Question: i want to make a view as bellow :

for control it, i made JSON in my class variabel, this is my Activity :
'''
public class KategoriNomorPolis extends ListActivity{
ListView lv_epolicy;
ArrayAdapter<String> adapter;
List<String> list = new ArrayList<String>();
String[][] c = new String[10][10];
@Override
public void onCreate(Bundle savedInstanceState) {
super.onCreate(savedInstanceState);
setContentView(R.layout.epolicy_list_polis);
adapter=new ArrayAdapter<String>(this,R.layout.list_item);
kategori_epolicy();
}
private void kategori_epolicy(){
String result=ListPolis.json_kategori;
JSONArray array=null;
try{
array= new JSONArray(result);
for (int i=0;i<array.length();i++){
JSONObject object = array.getJSONObject(i);
c[i][0] = object.getString("id_kategori");
c[i][1] = object.getString("kategori");
// adapter.insert(object.getString("kategori"), i);
System.out.println("yuhuuu");
}
lv_epolicy=(ListView)findViewById(android.R.id.list);
KategoriEpolicyAdapter adapter = new KategoriEpolicyAdapter(KategoriNomorPolis.this, array);
lv_epolicy.setAdapter(adapter);
lv_epolicy.setCacheColorHint(Color.TRANSPARENT);
}catch (Exception e) {
Toast.makeText(getBaseContext(), e.getMessage(), Toast.LENGTH_SHORT).show();
}
'''
I have no idea why my adapter not showing anything,i have declare my listview with 'lv_epolicy=(ListView)findViewById(android.R.id.list);' and nothing happen and this is my KategoriEpolicyAdapter :
'''
public class KategoriEpolicyAdapter extends BaseAdapter{
Context context;
JSONArray array;
int count;
public KategoriEpolicyAdapter(Context context, JSONArray array){
this.context = context;
this.array = array;
this.count = array.length();
}
public int getCount() {
// TODO Auto-generated method stub
return count;
}
public Object getItem(int arg0) {
// TODO Auto-generated method stub
return null;
}
public long getItemId(int arg0) {
// TODO Auto-generated method stub
return 0;
}
public View getView(int position, View contentView, ViewGroup arg2) {
// TODO Auto-generated method stub
LayoutInflater inflater = (LayoutInflater)context.getSystemService(Context.LAYOUT_INFLATER_SERVICE);
contentView = inflater.inflate(R.layout.epolicy_kategori, null);
ImageView img_epolicy = (ImageView)contentView.findViewById(R.id.img_epolicy);
TextView text_kategori = (TextView)contentView.findViewById(R.id.text_kategori);
String result=ListPolis.json_kategori;
try {
JSONObject object = array.getJSONObject(position);
text_kategori.setText(object.getString("kategori"));
System.out.println("bisa ga ya? ");
switch(position){
case 0:
img_epolicy.setImageResource(R.drawable.pp_icon);
break;
case 1:
img_epolicy.setImageResource(R.drawable.tertanggung_icon);
break;
case 2:
img_epolicy.setImageResource(R.drawable.dataasuransi_icon);
break;
case 3:
img_epolicy.setImageResource(R.drawable.manfaat_icon);
break;
case 4:
img_epolicy.setImageResource(R.drawable.inventaris_icon);
break;
case 5:
img_epolicy.setImageResource(R.drawable.status_icon);
break;
case 6:
img_epolicy.setImageResource(R.drawable.rekening_icon);
break;
}
} catch (Exception e) {
// TODO: handle exception
}
return contentView;
}
'''
i hope somebody can tell me where is my fault....
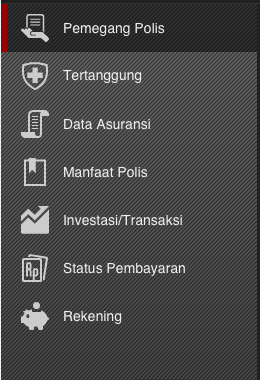
Answer: You are adding the array that is json array. Do not add json array, add the things in a list and add the list in place of array.
'''
KategoriEpolicyAdapter adapter = new KategoriEpolicyAdapter(KategoriNomorPolis.this, array);
'''
It should look like that:
'''
KategoriEpolicyAdapter adapter = new KategoriEpolicyAdapter(KategoriNomorPolis.this, list);
'''
Better see this adapter
public class TestListAdapter extends ArrayAdapter {
'''
private LayoutInflater mInflater=null;
private HttpImageManager mHttpImageManager=null;
private ArrayList<SeedObject> listData=null;
public TestListAdapter(Activity context,ArrayList<SeedObject> list, List<Uri> uris) {
super(context, 0, uris);
mInflater = context.getLayoutInflater();
this.listData=list;
mHttpImageManager = ((TestApplication) context.getApplication()).getHttpImageManager();
}
public View getView(int position, View convertView, ViewGroup parent) {
final ViewHolder holder;
if (convertView == null || convertView.getTag() == null) {
holder = new ViewHolder();
convertView = mInflater.inflate(R.layout.custom_row, null);
holder.url = (TextView) convertView.findViewById(R.id.text_List);
holder.city = (TextView) convertView.findViewById(R.id.text_city);
holder.image = (ImageView) convertView.findViewById(R.id.image_List);
convertView.setTag(holder);
}
else {
holder = (ViewHolder) convertView.getTag();
}
final Uri uri = getItem(position);
ImageView imageView = holder.image;
if(uri != null){
Bitmap bitmap = mHttpImageManager.loadImage(new HttpImageManager.LoadRequest(uri, imageView));
if (bitmap != null) {
// image download now compress and set on Image view
bitmap = Bitmap.createScaledBitmap(bitmap, 60, 60, true);
imageView.setImageBitmap(bitmap);
}
else if(position %2== 0){
imageView.setImageResource(R.drawable.greenseed_new);
}
else{
imageView.setImageResource(R.drawable.grayseed_new);
}
}
//set the seed name
holder.url.setText(listData.get(position).getTitle());
String distance =listData.get(position).getDistance();
return convertView;
}
private static class ViewHolder {
ImageView image;
TextView city;
TextView url;
}
'''
}